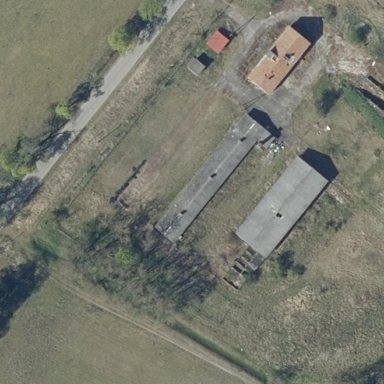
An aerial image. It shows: Farmyard area.